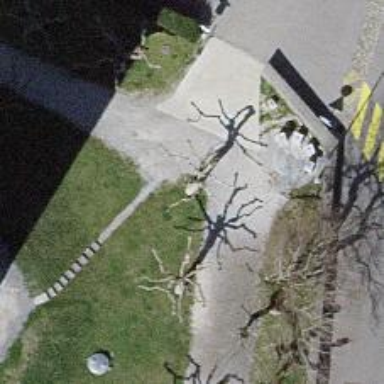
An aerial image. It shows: Tree in park.